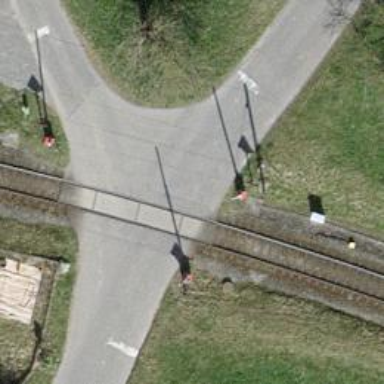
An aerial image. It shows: Railway level crossing.